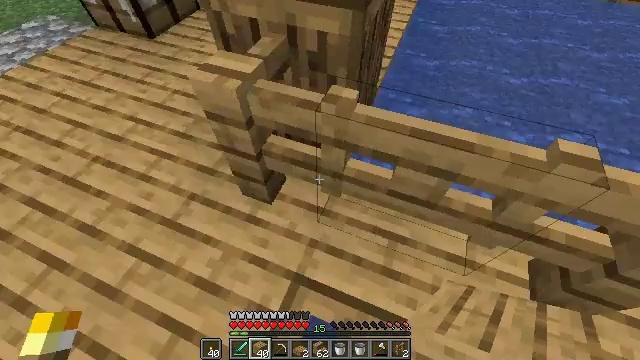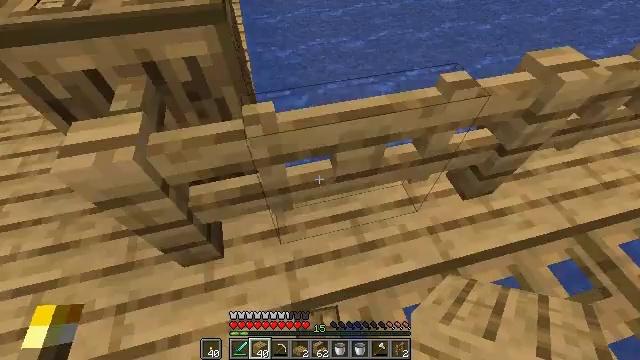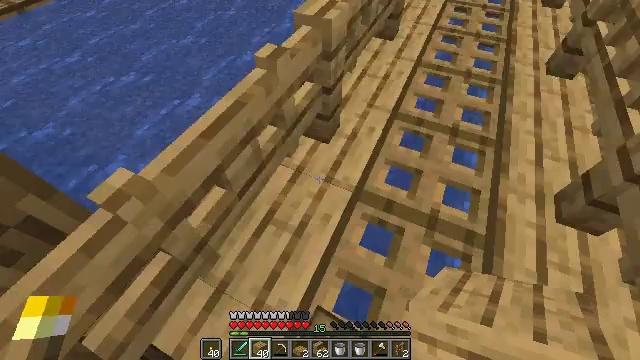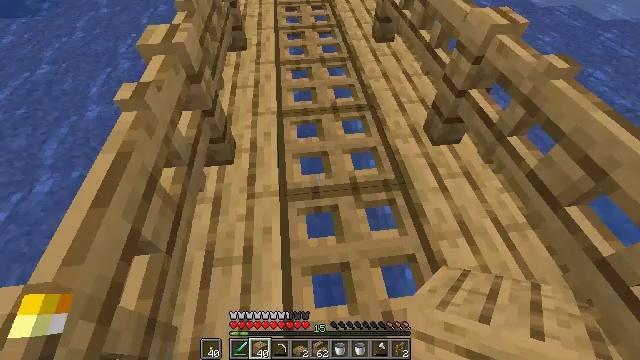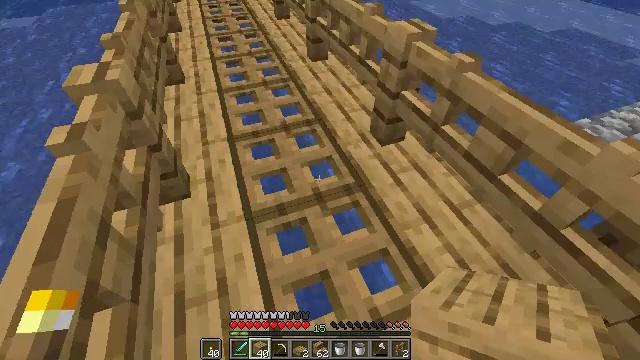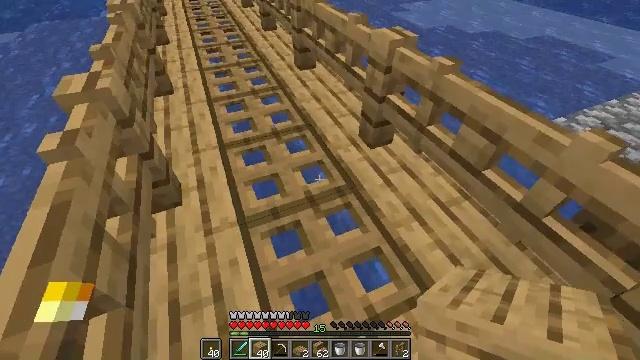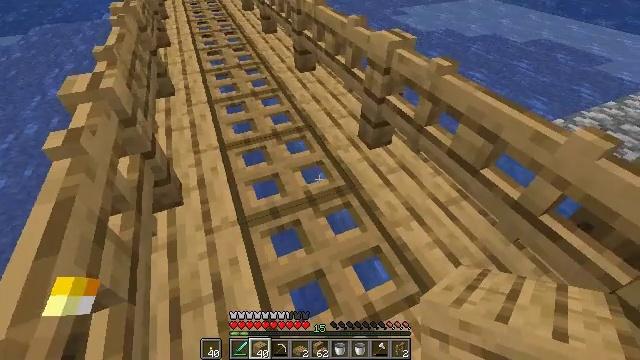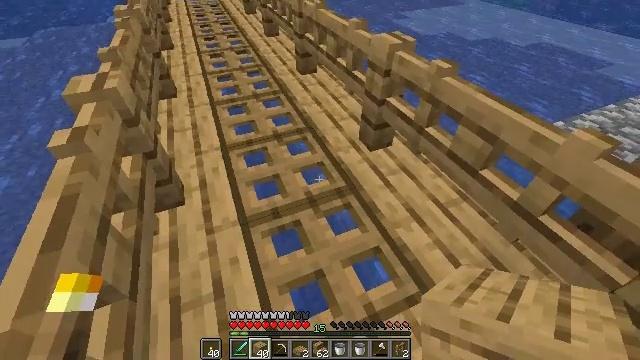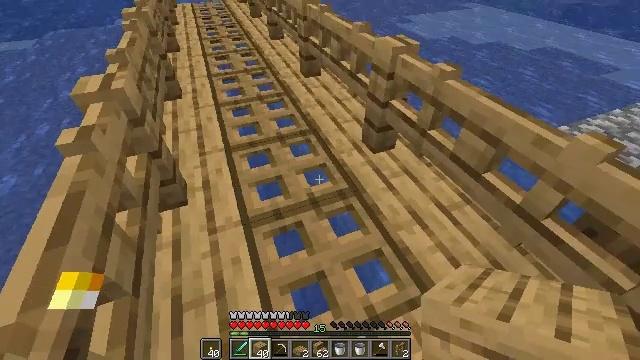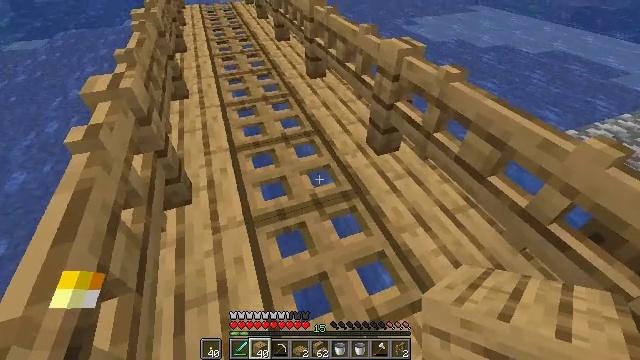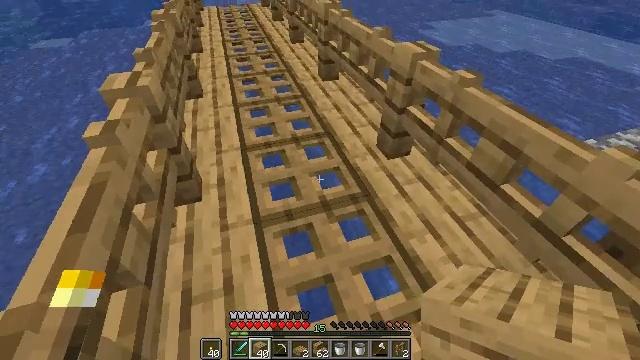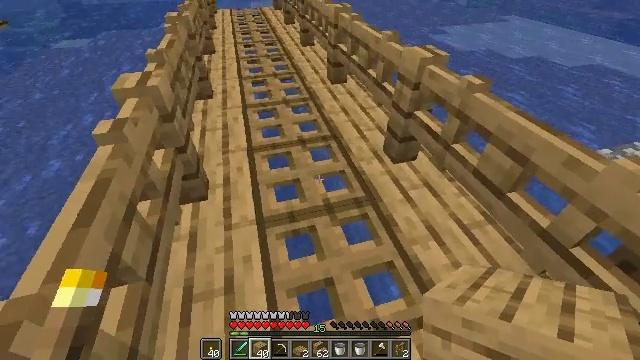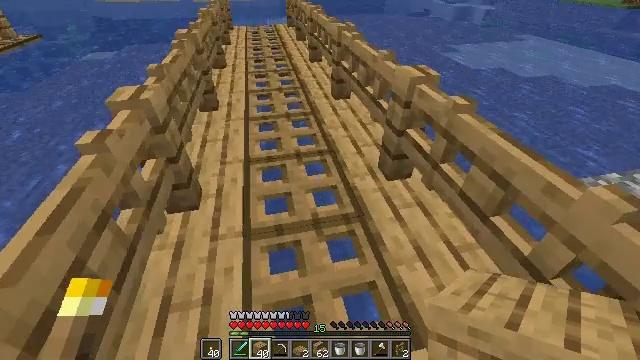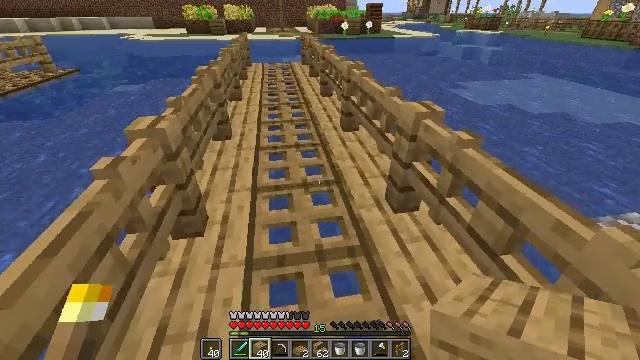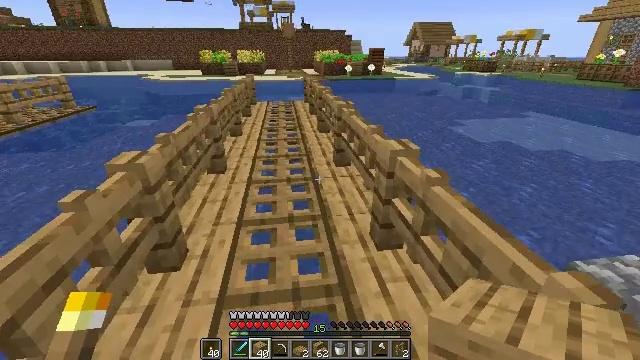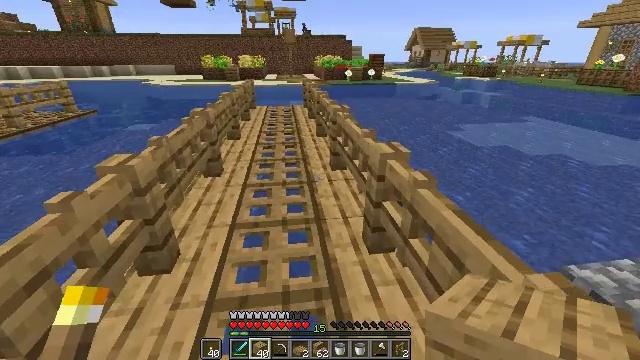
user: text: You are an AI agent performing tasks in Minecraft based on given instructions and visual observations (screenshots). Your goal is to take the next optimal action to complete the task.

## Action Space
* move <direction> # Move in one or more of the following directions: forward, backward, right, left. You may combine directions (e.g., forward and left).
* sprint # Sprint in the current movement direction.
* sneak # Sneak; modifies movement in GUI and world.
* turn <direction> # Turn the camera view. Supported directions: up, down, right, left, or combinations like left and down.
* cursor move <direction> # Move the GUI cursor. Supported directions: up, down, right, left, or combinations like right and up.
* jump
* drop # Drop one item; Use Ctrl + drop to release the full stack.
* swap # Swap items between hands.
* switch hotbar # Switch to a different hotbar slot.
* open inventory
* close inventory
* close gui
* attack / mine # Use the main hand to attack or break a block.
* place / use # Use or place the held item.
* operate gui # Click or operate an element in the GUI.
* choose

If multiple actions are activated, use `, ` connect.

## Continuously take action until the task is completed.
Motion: motion action
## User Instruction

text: Remove the oak trapdoor from its place.
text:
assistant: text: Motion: move left, turn right
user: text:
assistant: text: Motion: move left, turn right
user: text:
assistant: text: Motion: turn right and up
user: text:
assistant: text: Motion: turn right and up
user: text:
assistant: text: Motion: turn right and up
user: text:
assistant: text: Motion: no_op
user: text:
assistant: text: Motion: no_op
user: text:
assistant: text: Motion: no_op
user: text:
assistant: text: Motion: turn left
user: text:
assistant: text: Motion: turn left
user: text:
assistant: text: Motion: move right, turn left
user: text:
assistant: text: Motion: move right, turn left and up
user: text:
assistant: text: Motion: move right, turn left and up
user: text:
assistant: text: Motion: turn left and up
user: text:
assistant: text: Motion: no_op
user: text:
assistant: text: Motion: no_op
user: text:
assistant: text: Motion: no_op
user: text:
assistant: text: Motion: turn up
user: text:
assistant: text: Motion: turn left
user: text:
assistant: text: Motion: no_op
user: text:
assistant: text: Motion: no_op
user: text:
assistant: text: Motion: no_op
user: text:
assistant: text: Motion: no_op
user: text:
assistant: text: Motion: no_op
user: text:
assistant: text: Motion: no_op
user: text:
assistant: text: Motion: turn left and down
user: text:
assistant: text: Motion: turn left and down
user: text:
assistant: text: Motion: turn left and down
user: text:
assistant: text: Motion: turn left and down
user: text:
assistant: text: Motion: move back, turn down